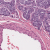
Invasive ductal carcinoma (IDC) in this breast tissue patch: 1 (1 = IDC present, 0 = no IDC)